Question: I'm phrasing the question title poorly as I'm not sure what to call what I'm trying to do but it really should be simple.
I've a link / join table with two ID columns. I want to run a check before saving new rows to the table.
The user can save attributes through a webpage but I need to check that the same combination doesn't exist before saving it. With one record it's easy as obviously you just check if that attributeId is already in the table, if it is don't allow them to save it again.
However, if the user chooses a combination of that attribute and another one then they should be allowed to save it.
Here's an image of what I mean:

So if a user now tried to save an attribute with ID of 1 it will stop them, but I need it to also stop them if they tried ID's of 1, 10 so long as both 1 and 10 had the same productAttributeId.
I'm confusing this in my explanation but I'm hoping the image will clarify what I need to do.
This should be simple so I presume I'm missing something.
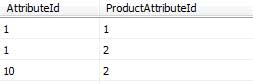
Answer: If I understand the question properly, you want to prevent the combination of 'AttributeId' and 'ProductAttributeId' from being reused. If that's the case, simply make them a combined primary key, which is by nature 'UNIQUE'.
If that's not feasible, create a stored procedure that runs a query against the join for instances of the 'AttributeId'. If the query returns 0 instances, insert the row.
Here's some light code to present the idea (may need to be modified to work with your database):
'''
SELECT COUNT(1) FROM MyJoinTable WHERE AttributeId = @RequestedID
IF @@ROWCOUNT = 0
BEGIN
INSERT INTO MyJoinTable ...
END
'''